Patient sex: F
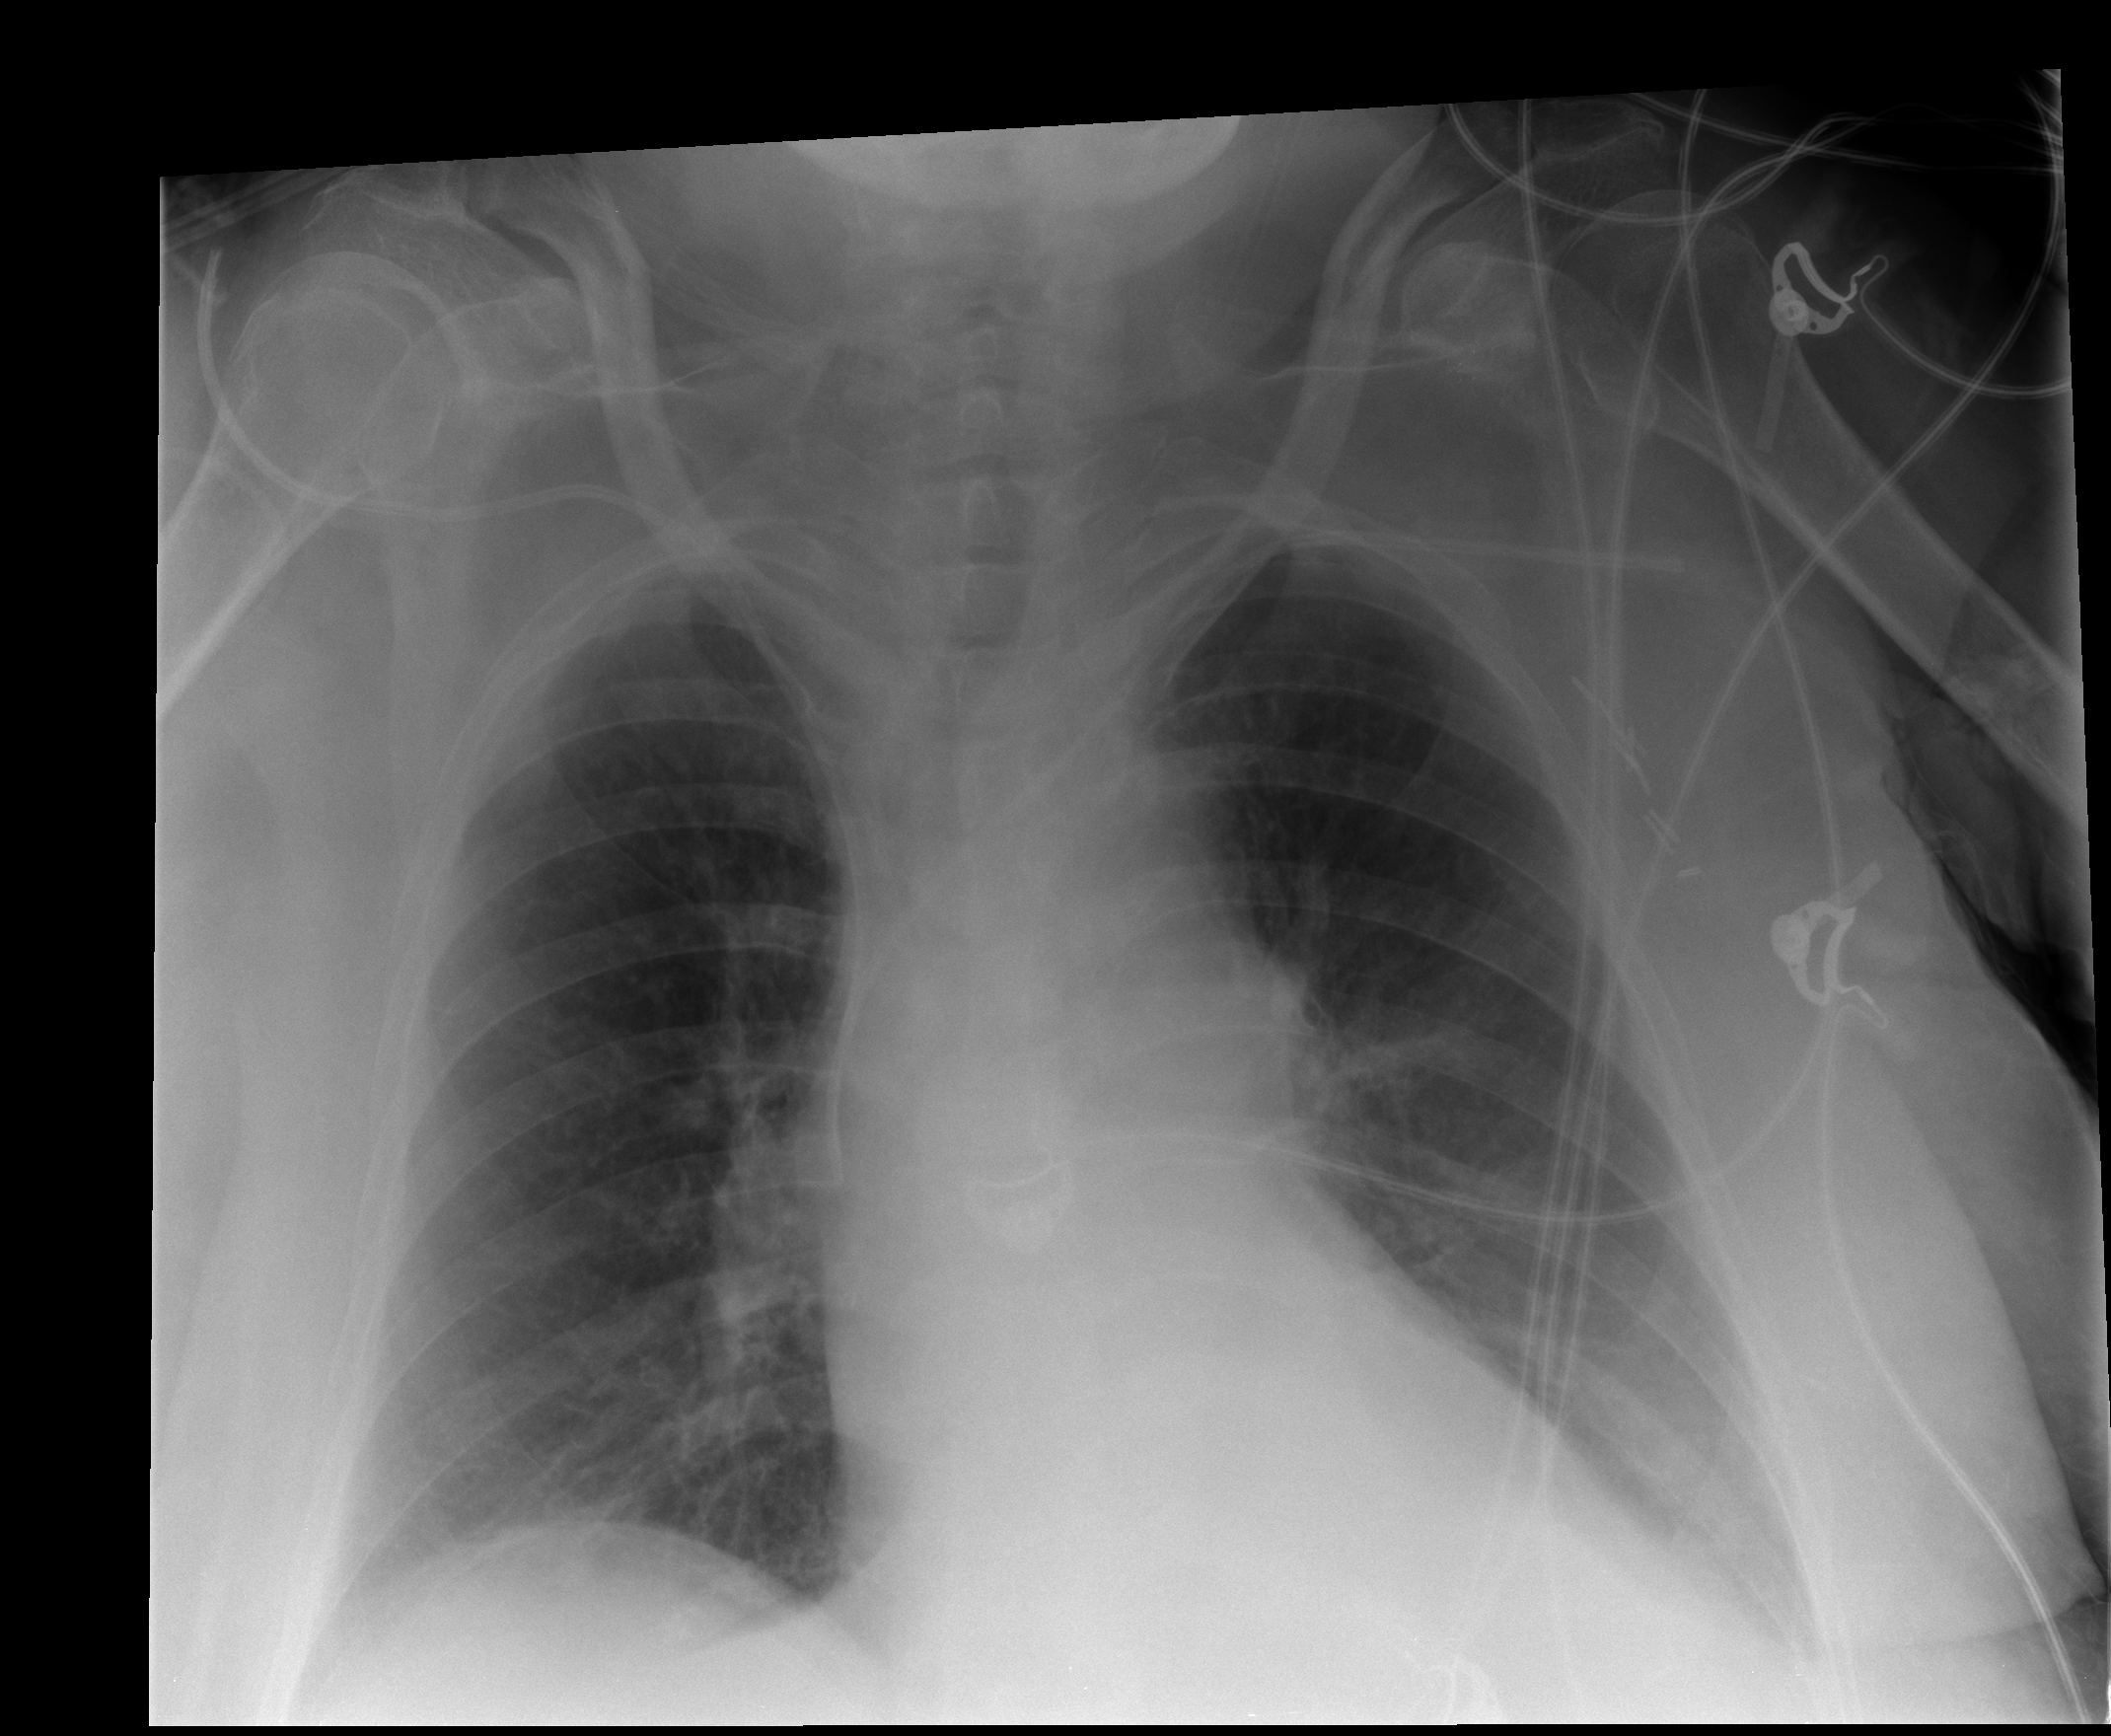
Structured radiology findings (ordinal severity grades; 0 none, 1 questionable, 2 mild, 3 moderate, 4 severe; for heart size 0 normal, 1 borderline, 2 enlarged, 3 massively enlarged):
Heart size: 1
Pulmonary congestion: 0
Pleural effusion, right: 0
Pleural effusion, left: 1
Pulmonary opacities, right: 0
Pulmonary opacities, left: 0
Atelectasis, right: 1
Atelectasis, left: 2